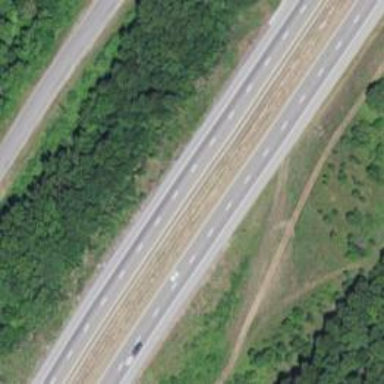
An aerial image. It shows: Motorway.